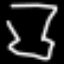
Label: hourglass